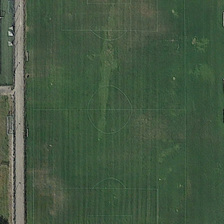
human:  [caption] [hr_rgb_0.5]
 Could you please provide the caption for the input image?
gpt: a football field is next to a piece of green meadow .

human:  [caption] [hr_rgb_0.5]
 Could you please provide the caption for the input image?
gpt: a football field is next to a piece of green meadow .

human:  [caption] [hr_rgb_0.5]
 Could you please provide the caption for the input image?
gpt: the playground consists of a red track and a green football field .

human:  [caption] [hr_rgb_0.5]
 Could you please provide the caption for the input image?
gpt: four small red courts besides the big playground .

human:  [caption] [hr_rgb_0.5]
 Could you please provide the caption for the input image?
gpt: the playground consists of a red track and a green football field .